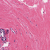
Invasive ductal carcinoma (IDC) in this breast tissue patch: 0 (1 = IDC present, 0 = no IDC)